Question: I'm taking a look at Visual Studio 2013 <URL> and it seems like there should be other options for the connected browsers, like 'Design Mode' and 'Inspect Mode'. But for me, it's just showing 'Refresh'.

I'm using VS 2013 with update 2. The project is an ASP.NET MVC application, with .NET 4.5 and debug is enabled in the web.config file.
Is there something I'm missing?
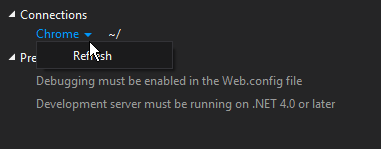
Answer: You need <URL>. Vs2013 alone will show only refresh action. All additional things are various extensions bundled as part of webessentials.